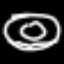
Label: donut